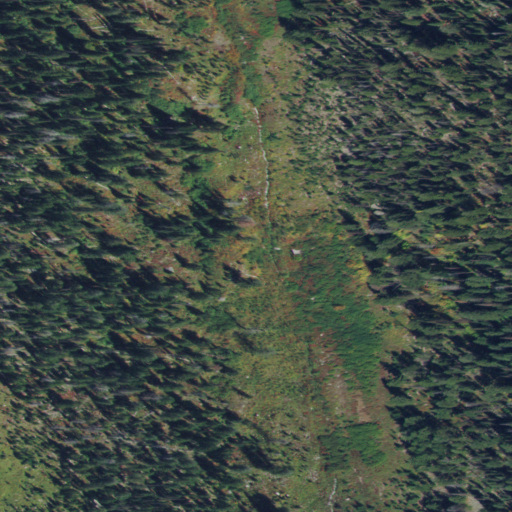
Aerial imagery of cliff(s) in Montana named Poverty Slide containing evergreen forest and shrub